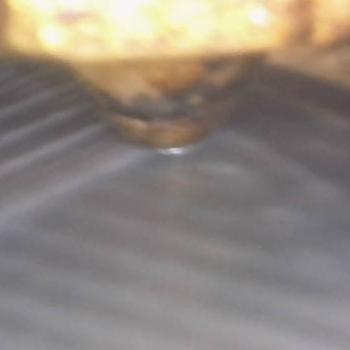
Flow rate: 89%